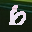
Label: 6